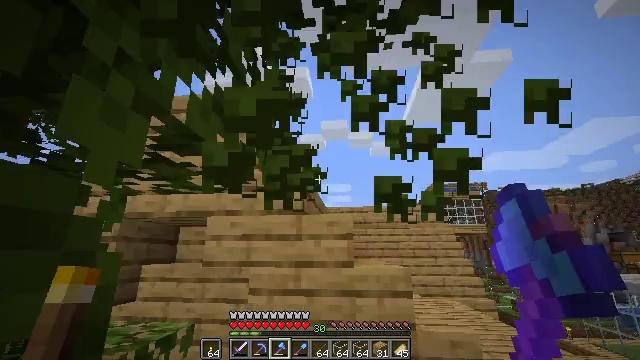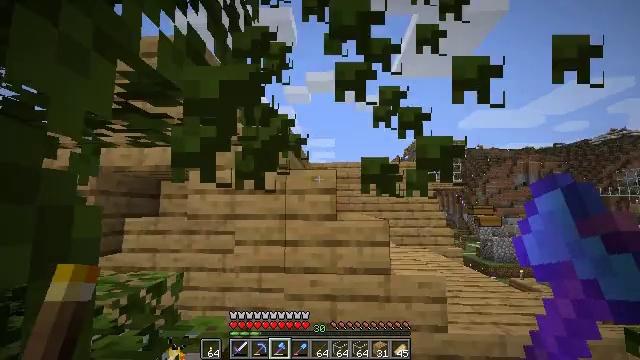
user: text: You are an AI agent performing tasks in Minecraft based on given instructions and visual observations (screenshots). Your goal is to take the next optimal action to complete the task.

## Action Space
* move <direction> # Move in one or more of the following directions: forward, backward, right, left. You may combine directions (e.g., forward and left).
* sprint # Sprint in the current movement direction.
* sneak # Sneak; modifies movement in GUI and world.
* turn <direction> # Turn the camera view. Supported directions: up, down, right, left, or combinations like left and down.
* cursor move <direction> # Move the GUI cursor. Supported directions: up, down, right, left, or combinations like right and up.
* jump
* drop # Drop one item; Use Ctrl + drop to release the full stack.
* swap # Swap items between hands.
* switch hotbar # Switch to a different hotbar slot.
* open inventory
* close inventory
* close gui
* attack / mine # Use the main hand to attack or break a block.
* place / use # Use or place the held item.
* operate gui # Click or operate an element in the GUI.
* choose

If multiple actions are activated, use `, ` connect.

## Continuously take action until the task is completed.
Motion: motion action
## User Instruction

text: Gather oak leaves by attacking.
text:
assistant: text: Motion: turn right and down
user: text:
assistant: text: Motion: no_op